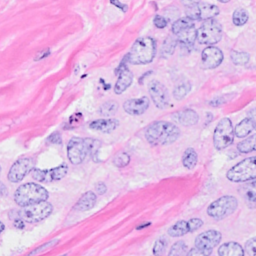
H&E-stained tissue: Breast